Field crop: tomato
Growth stage: 1
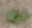
Species: solanum